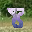
Label: 8